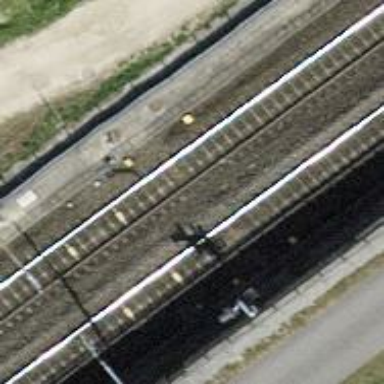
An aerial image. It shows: Railway signal.